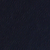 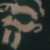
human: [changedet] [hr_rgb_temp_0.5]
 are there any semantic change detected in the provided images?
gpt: An artificial archipelago was edified in the sea.